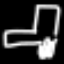
Label: chair